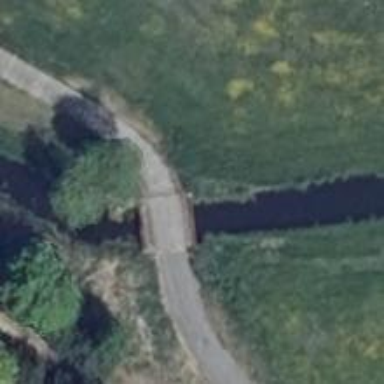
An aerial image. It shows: Concrete track on bridge with top-grade plates.